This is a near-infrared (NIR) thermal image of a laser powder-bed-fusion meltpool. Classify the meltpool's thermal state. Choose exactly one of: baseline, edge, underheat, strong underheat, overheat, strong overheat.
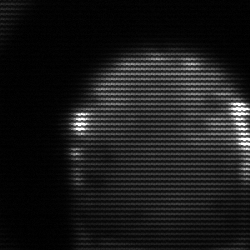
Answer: edge